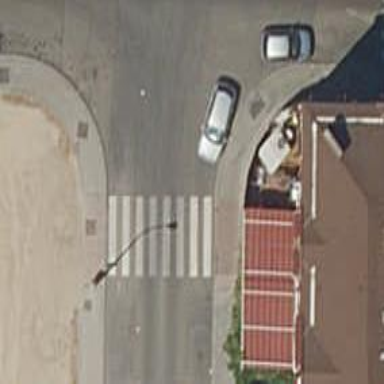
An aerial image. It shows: Uncontrolled road crossing.